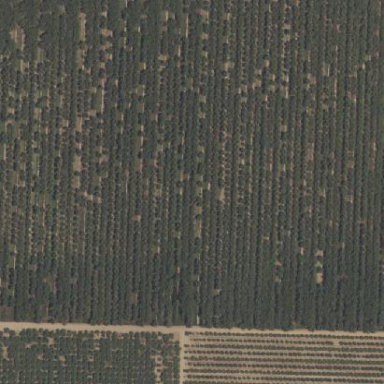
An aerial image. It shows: Orchard.